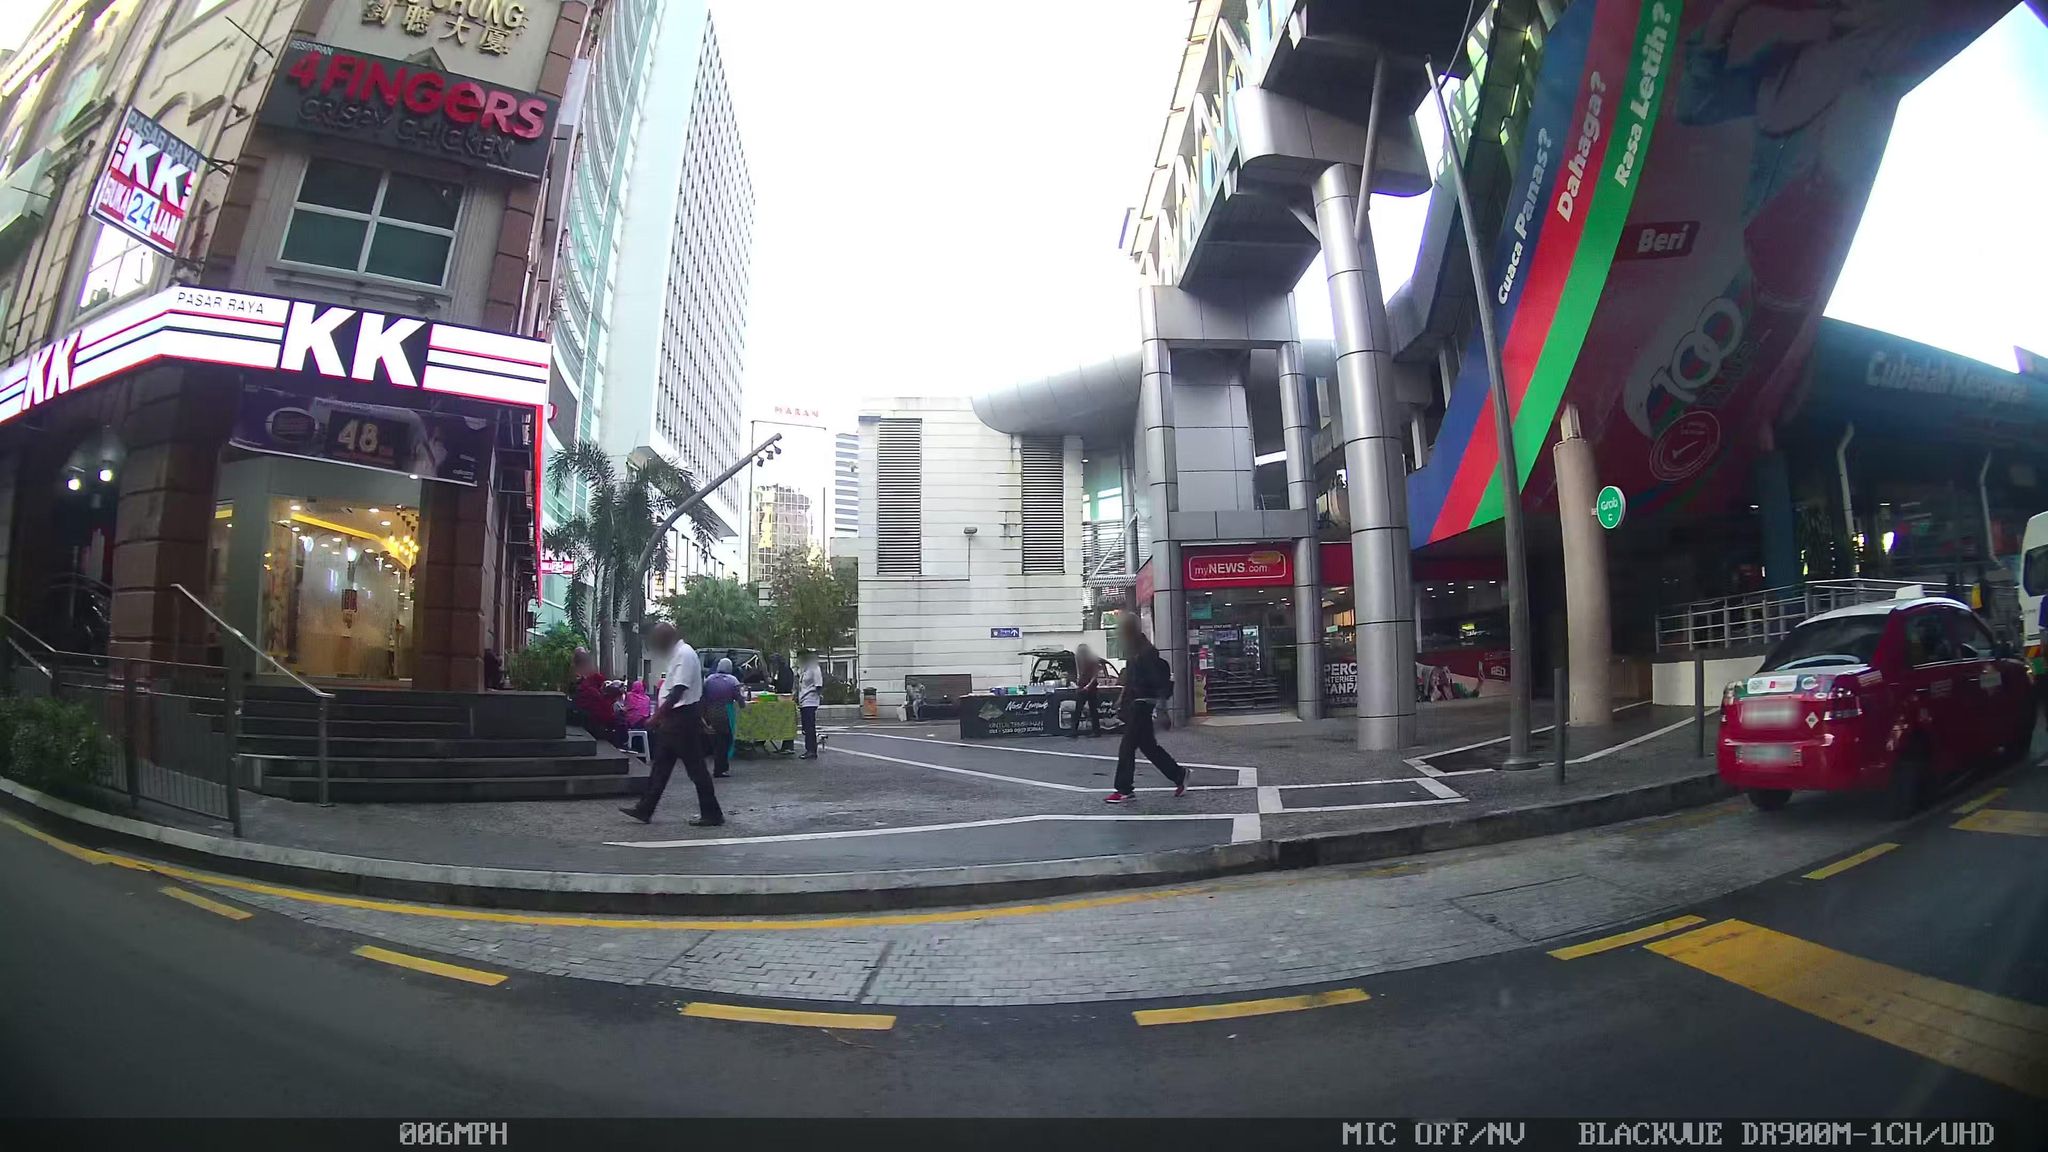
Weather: clear
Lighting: day
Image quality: good
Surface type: driving surface
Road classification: tertiary
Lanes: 3
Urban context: urban centre
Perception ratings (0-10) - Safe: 4.05, Lively: 9.34, Beautiful: 8.6, Boring: 0.26, Depressing: 8.13, Wealthy: 6.01